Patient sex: M
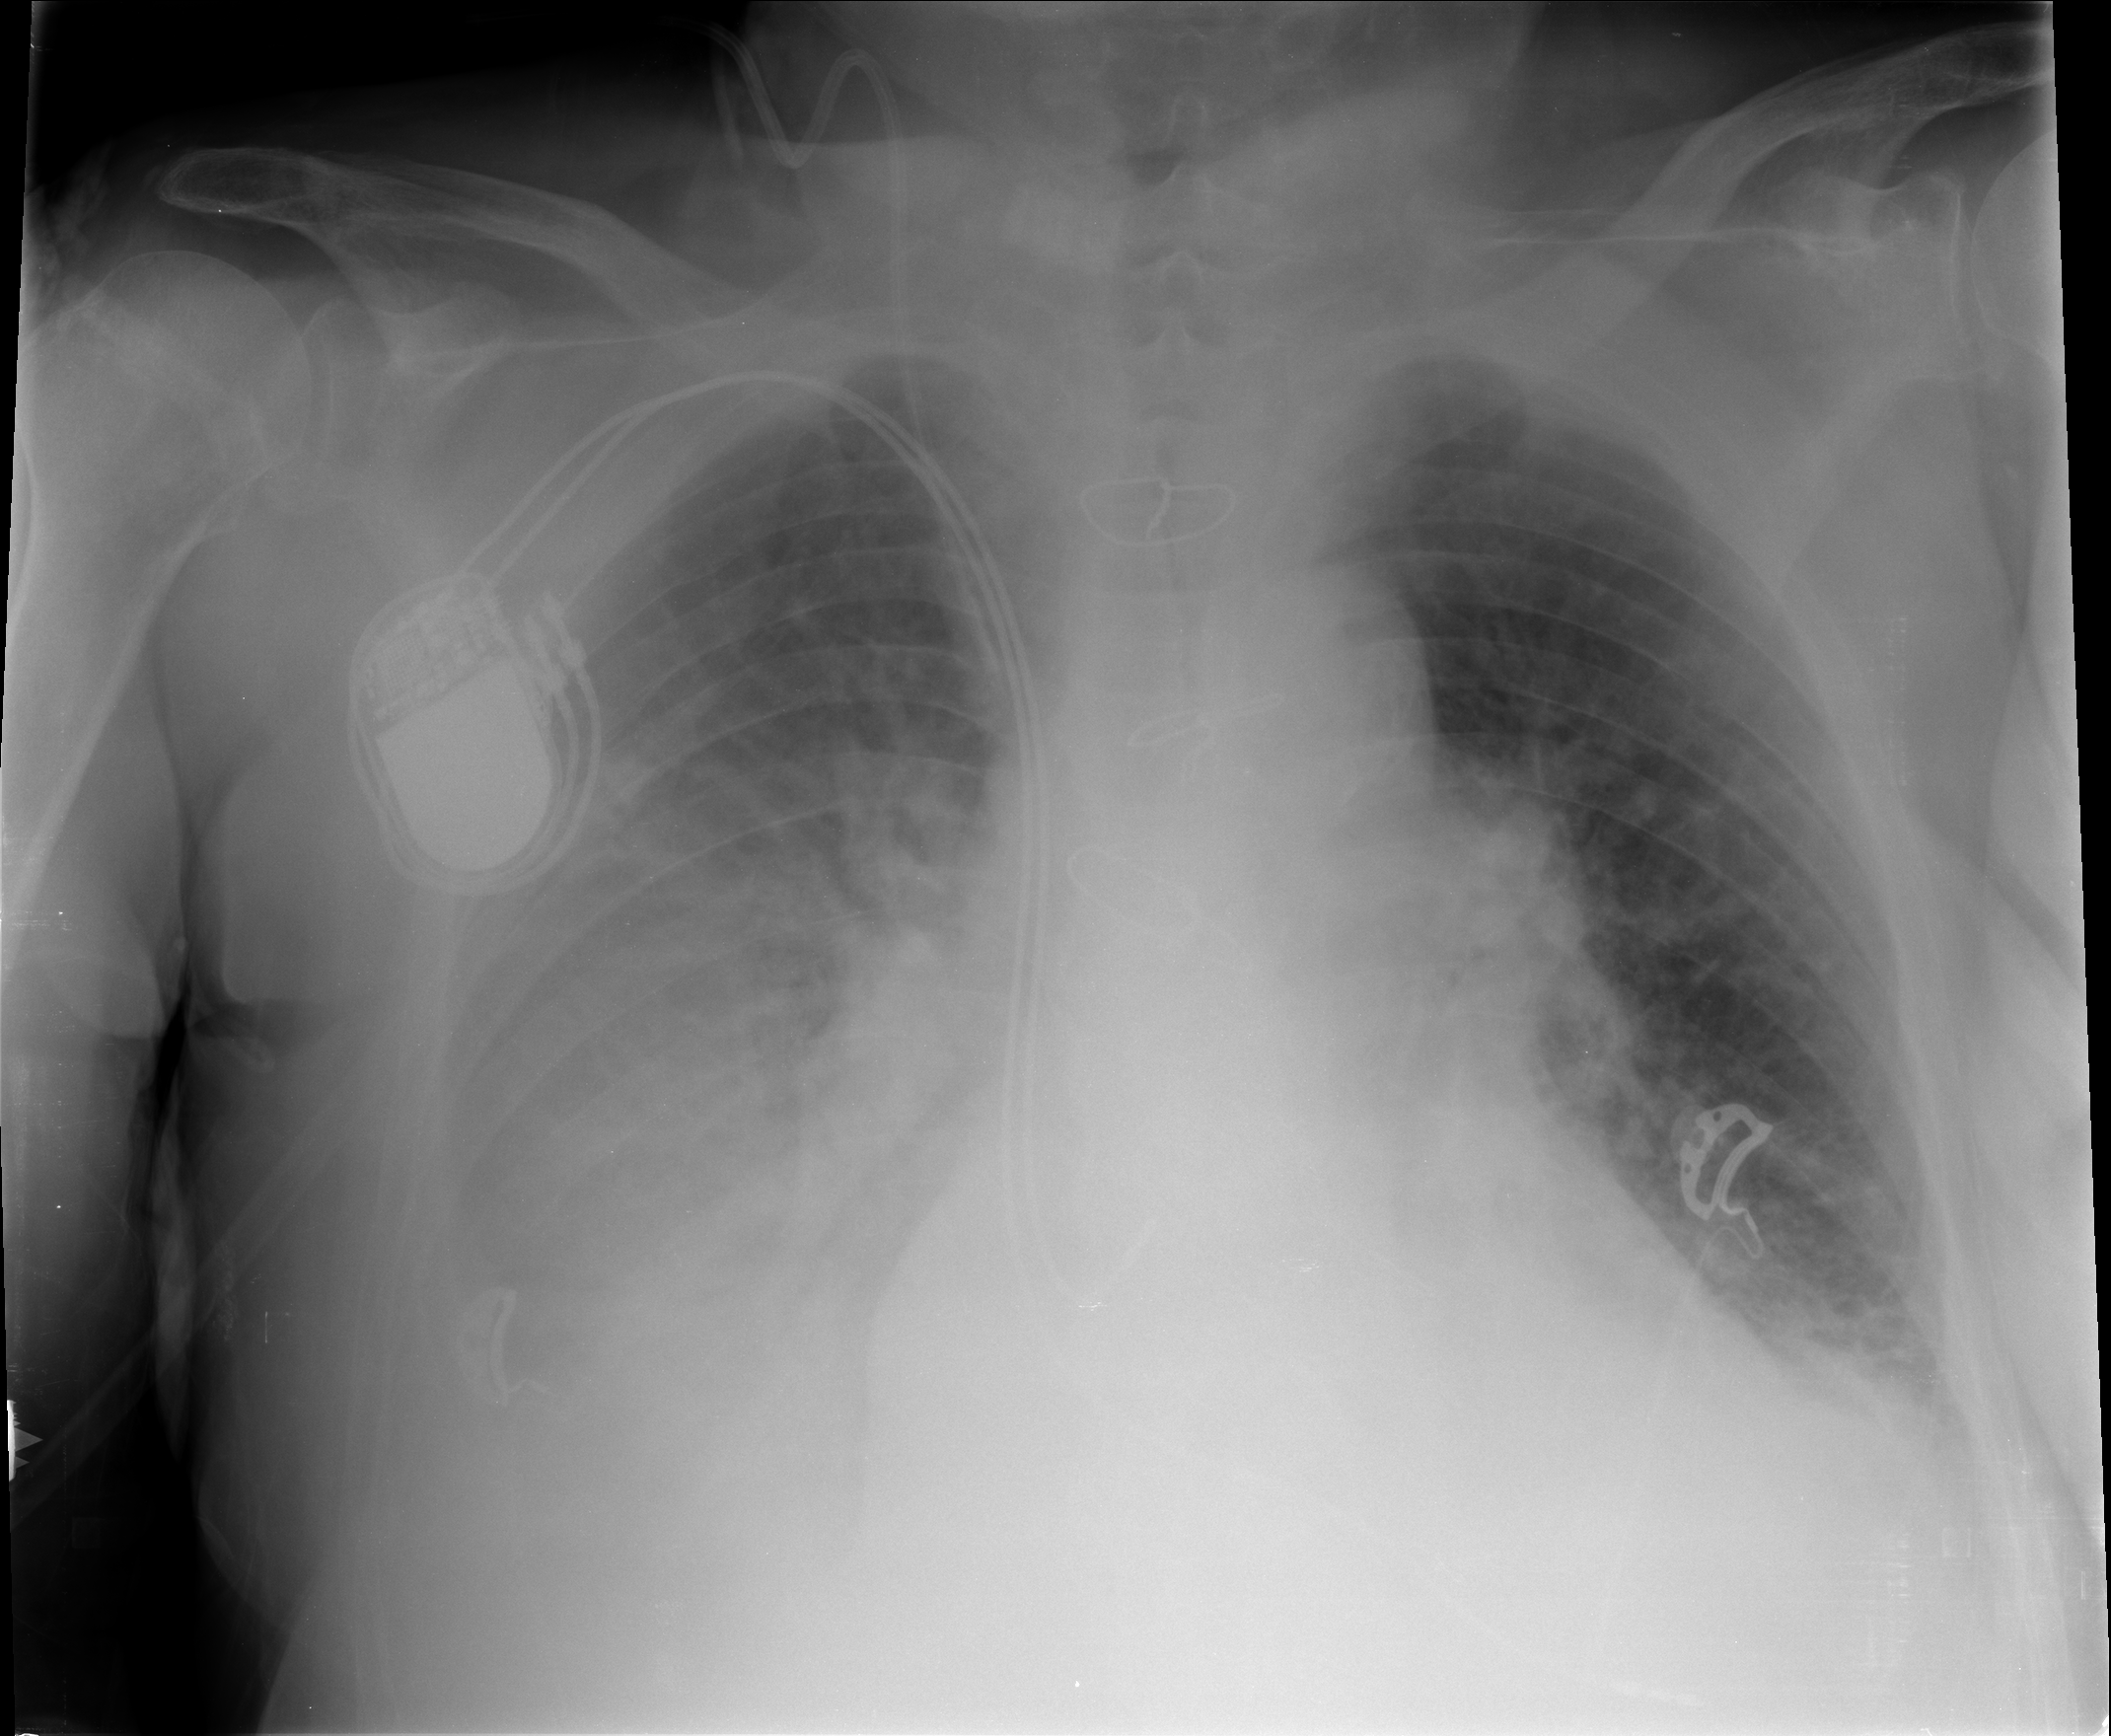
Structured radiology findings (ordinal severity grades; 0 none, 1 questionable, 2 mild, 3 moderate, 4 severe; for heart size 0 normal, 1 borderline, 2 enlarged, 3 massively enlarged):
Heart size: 2
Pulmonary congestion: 2
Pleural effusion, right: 2
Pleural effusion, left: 1
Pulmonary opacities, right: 2
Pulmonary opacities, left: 2
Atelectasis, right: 2
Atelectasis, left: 2